Interaction volume radius: 10 \u00c5
Interaction volume height: 15 \u00c5
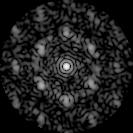
Disorder parameter: 0.5791